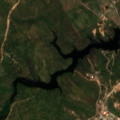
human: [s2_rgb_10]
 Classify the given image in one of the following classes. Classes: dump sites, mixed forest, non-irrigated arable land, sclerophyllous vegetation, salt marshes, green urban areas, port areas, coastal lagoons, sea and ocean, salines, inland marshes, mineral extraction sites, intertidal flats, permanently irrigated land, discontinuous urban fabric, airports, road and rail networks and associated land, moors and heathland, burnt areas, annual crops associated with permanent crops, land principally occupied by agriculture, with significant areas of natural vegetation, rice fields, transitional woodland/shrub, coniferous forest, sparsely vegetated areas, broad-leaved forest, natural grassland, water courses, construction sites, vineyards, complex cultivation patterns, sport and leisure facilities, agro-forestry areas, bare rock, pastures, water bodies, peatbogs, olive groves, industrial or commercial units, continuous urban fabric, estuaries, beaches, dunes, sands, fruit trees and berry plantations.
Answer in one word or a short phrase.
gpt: continuous urban fabric